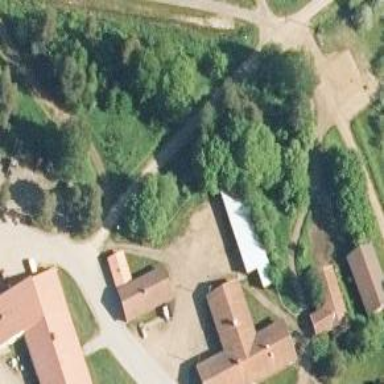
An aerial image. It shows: Historic military bunker.